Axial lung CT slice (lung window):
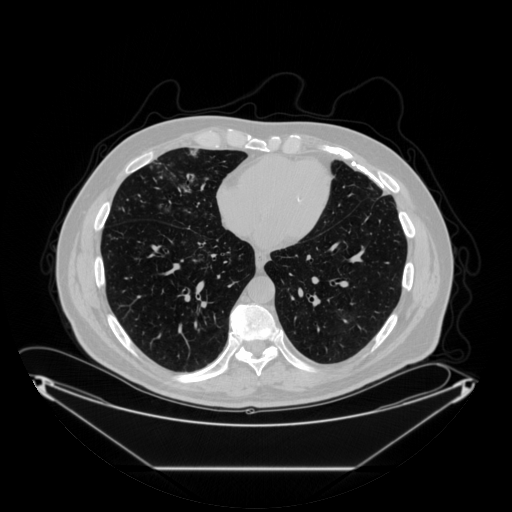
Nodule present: no